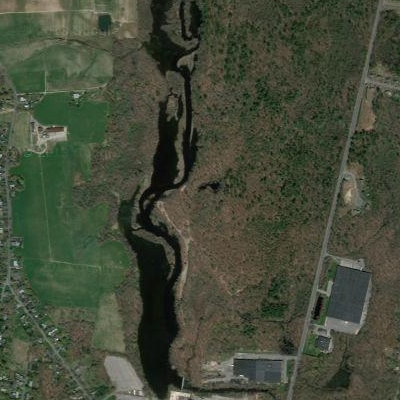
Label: dRiverLake